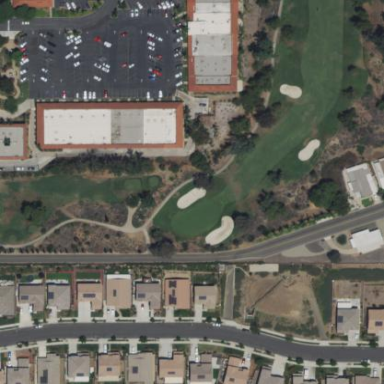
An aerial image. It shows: Grassy area designated as golf fairway.